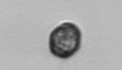
Label: Dinophyceae